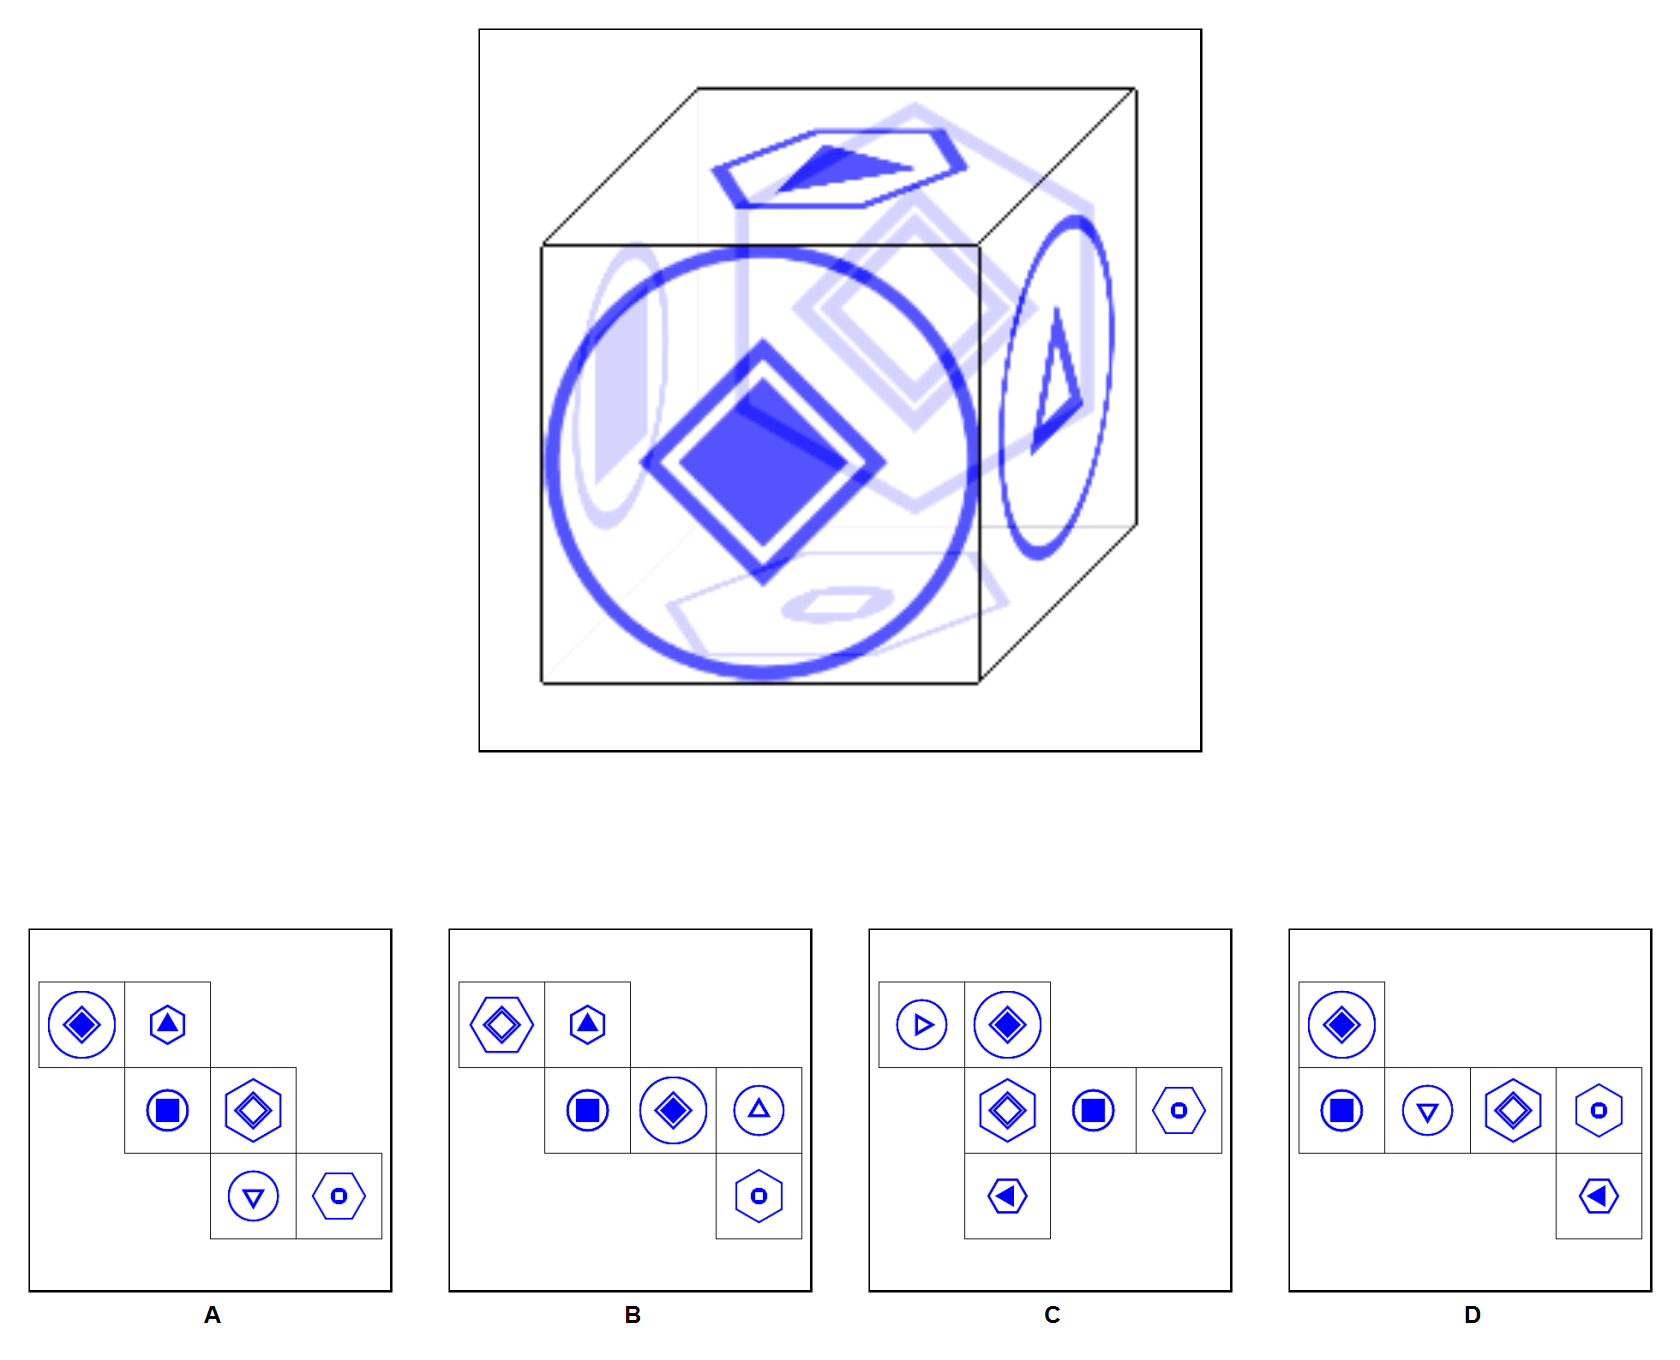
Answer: B